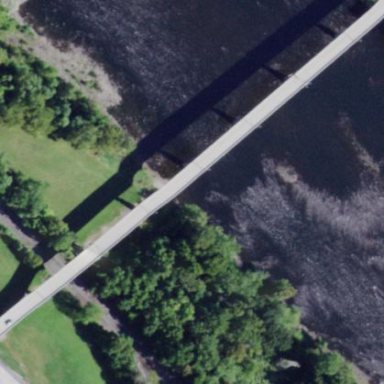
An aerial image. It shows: Man-made bridge.